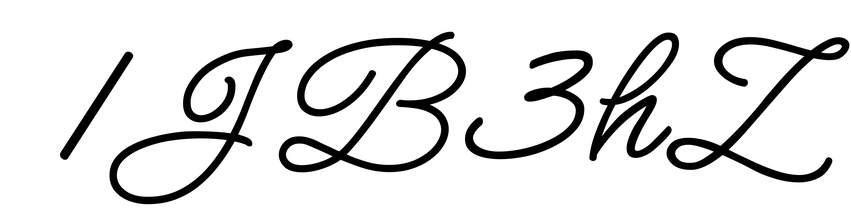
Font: MeowScript-Regular